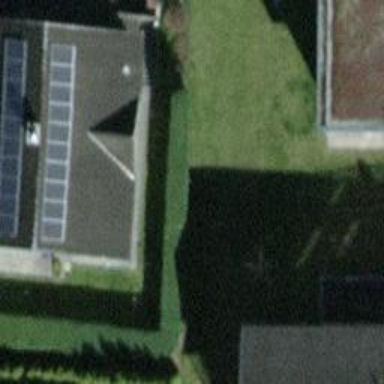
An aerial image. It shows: Semi-detached house with gabled roof.